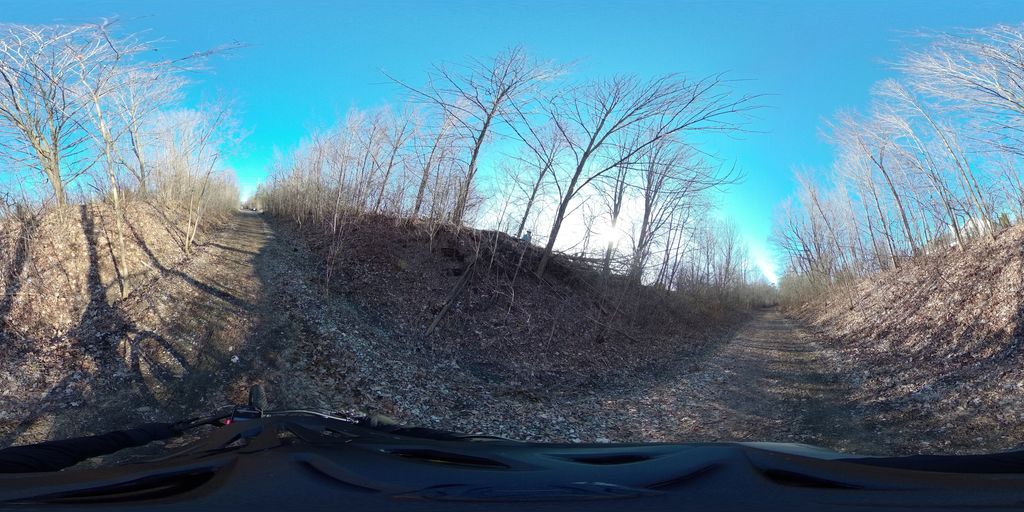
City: ottawa-gatineau